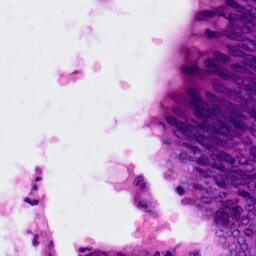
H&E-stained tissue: Colon